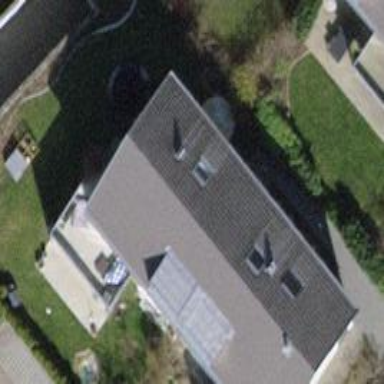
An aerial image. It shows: Small solar photovoltaic panel generator installed on roof.